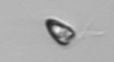
Label: Pyramimonas